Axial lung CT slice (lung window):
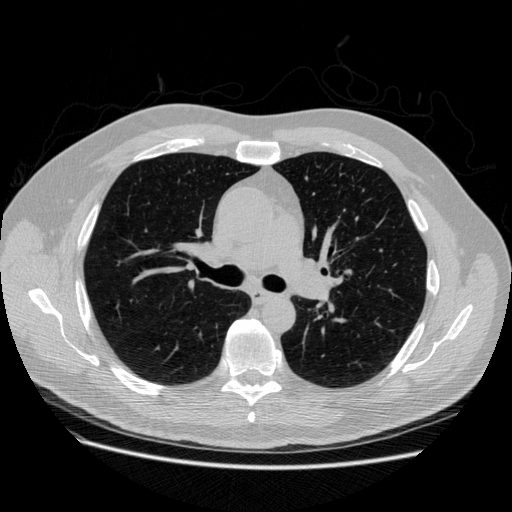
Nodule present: no